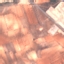
Land use / land cover class: PermanentCrop